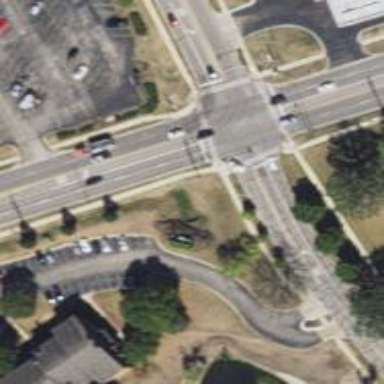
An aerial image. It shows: Crossing road.